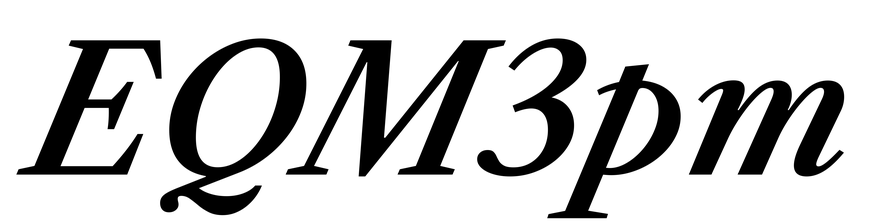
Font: LibreCaslonText-Italic_SemiBold_Italic